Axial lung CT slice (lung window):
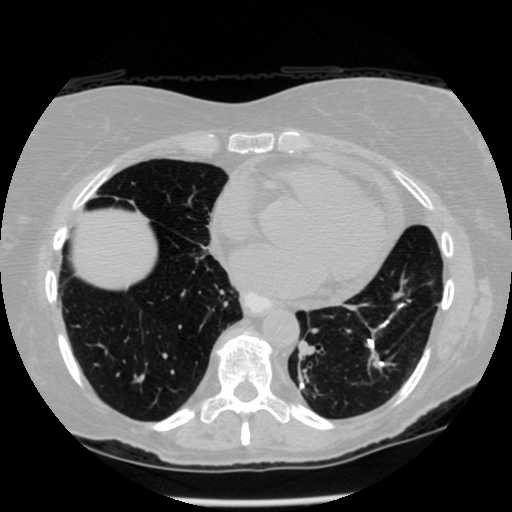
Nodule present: no